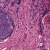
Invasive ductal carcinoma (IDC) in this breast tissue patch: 0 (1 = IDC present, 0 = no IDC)